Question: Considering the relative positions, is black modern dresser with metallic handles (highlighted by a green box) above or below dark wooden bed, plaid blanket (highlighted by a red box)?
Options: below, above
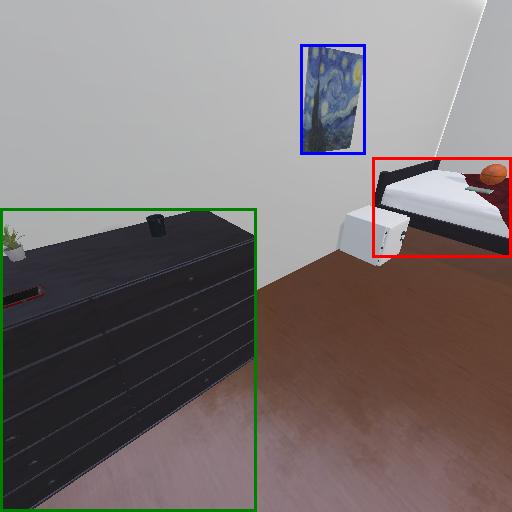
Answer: below